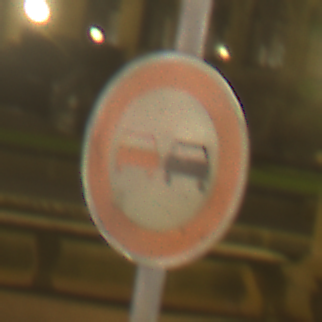
Verkehrszeichen: Ueberholverbot
Umgebung: Outdoor, Urban
Tageszeit: Night
Wetter: Overcast
Licht: Artificial
Jahreszeit: NotSpecified
Kontrast: HighContrast